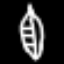
Label: leaf